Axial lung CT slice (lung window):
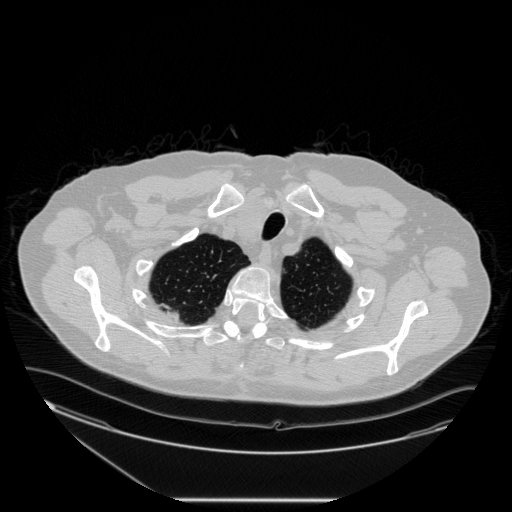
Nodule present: no